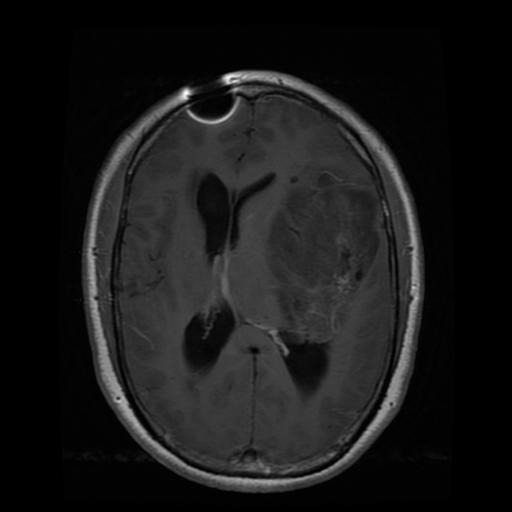
Label: glioma